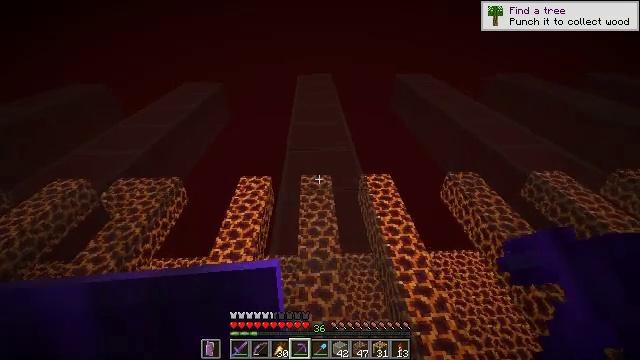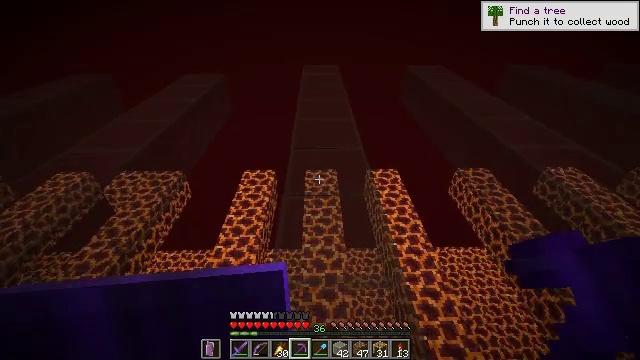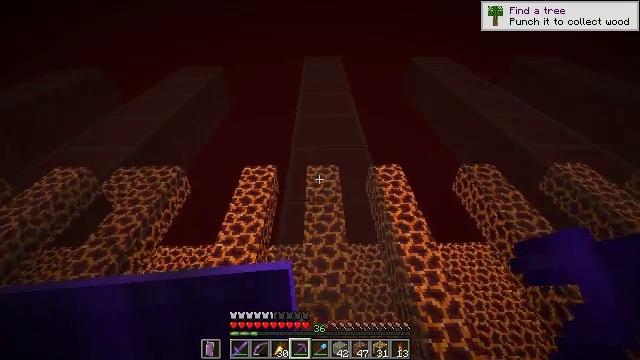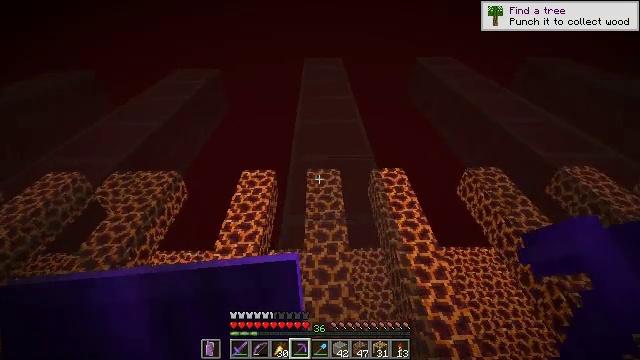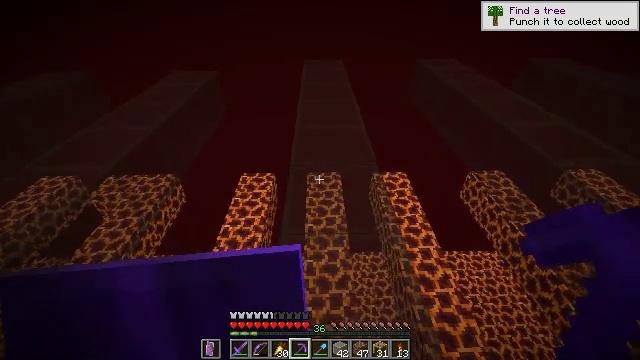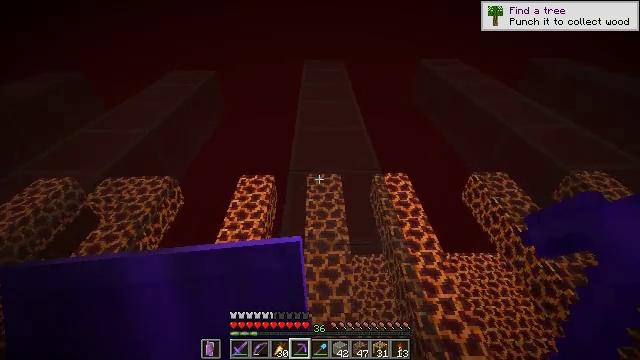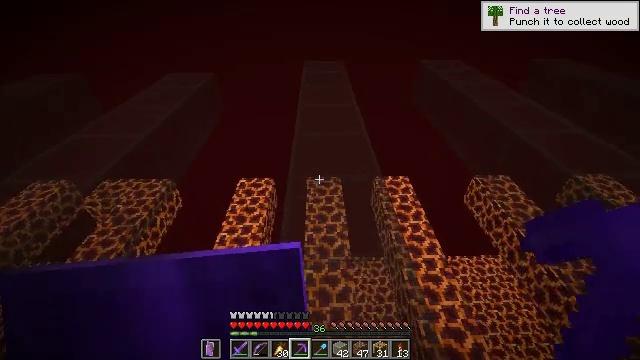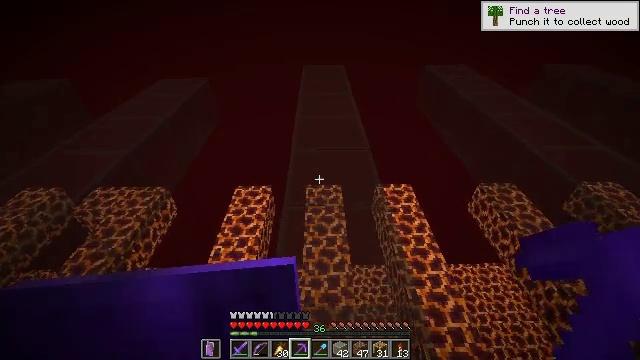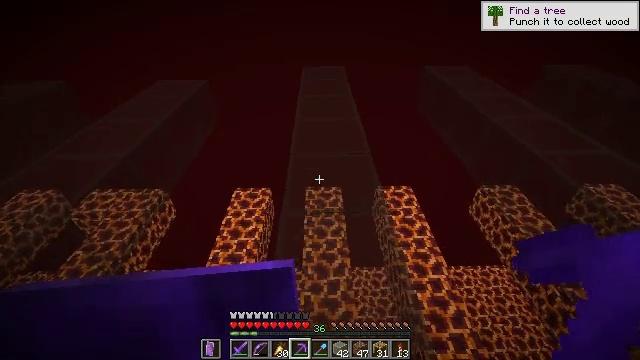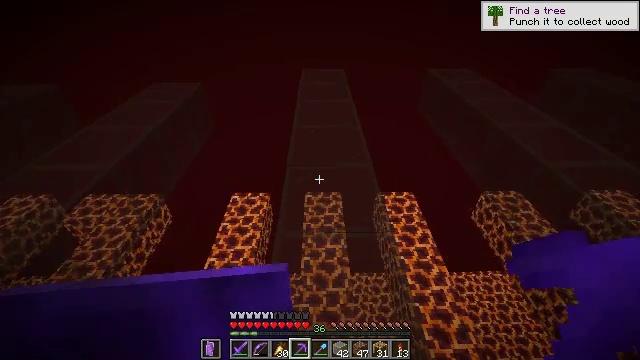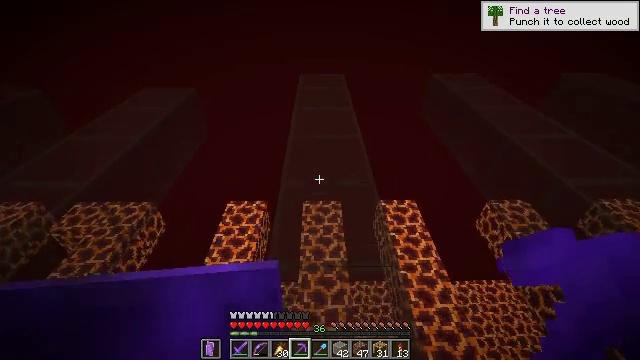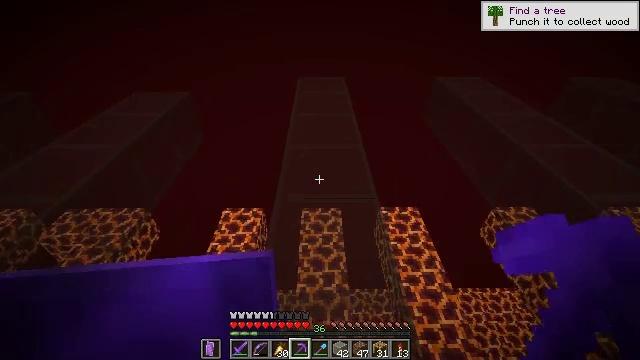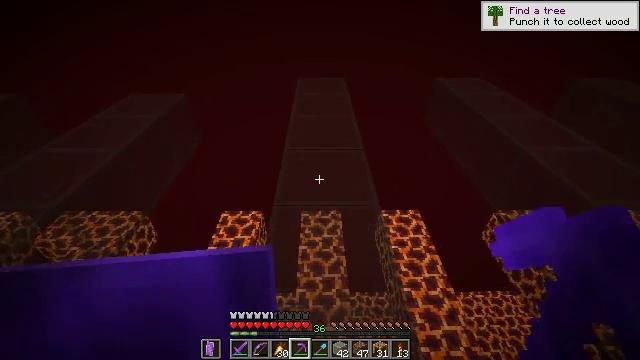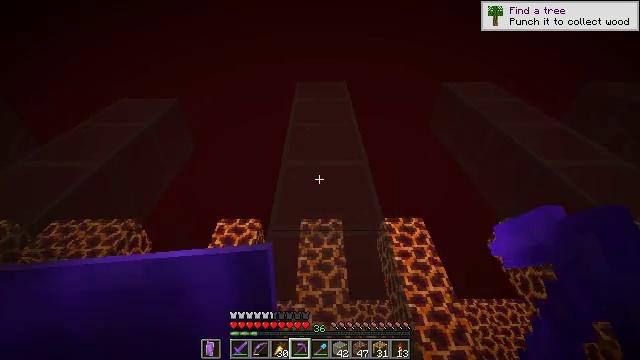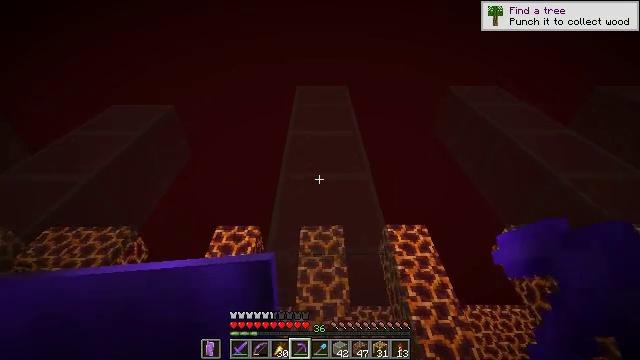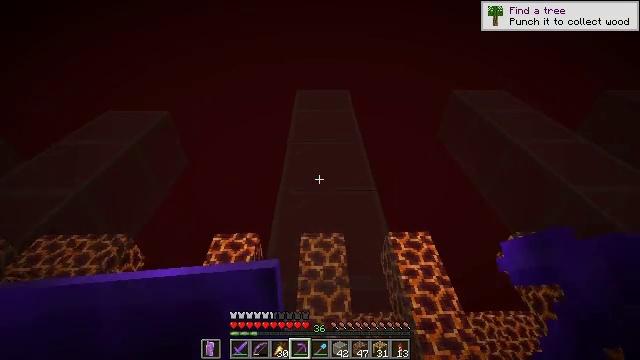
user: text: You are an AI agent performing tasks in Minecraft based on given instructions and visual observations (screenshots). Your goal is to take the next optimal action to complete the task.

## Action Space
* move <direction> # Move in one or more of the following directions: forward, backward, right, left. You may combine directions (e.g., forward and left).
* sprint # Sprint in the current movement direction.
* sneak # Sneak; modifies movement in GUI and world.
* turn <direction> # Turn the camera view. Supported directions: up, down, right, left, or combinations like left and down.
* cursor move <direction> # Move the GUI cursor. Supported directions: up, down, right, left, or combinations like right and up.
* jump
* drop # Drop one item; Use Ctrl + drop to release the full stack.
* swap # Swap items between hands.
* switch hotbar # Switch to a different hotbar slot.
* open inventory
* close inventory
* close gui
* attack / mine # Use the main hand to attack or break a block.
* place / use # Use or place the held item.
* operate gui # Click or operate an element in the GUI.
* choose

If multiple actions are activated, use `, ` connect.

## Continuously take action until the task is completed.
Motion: motion action
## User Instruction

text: Gather white stained glass from a structure.
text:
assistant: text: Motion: move forward, turn left and down
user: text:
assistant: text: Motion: move forward, turn down
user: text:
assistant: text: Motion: move forward
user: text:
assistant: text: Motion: move forward
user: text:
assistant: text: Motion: move forward
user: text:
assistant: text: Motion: move forward
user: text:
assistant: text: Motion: move forward
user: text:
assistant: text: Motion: move forward
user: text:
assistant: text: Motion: move forward
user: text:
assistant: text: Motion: move forward
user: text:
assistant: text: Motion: move forward
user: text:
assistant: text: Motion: move forward
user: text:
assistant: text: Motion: move forward
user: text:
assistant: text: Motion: move forward
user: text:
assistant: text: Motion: move forward
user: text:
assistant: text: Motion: move forward
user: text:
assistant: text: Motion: move forward
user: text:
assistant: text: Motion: move forward
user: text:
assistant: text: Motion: move forward, sneak
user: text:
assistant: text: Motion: move forward, sneak
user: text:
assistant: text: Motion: move forward, sneak
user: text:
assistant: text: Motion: move forward, sneak
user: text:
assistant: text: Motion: move forward, sneak
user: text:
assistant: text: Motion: move forward, sneak
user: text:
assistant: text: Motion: move forward, sneak
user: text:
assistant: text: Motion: move forward, sneak
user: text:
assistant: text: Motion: move forward, sneak
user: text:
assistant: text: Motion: move forward, sneak
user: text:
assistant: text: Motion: move forward, sneak
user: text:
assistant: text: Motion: move forward, sneak